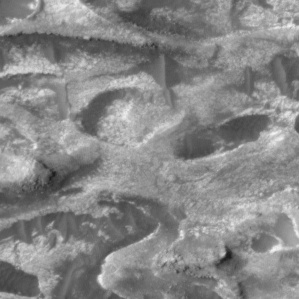
Label: non_frost